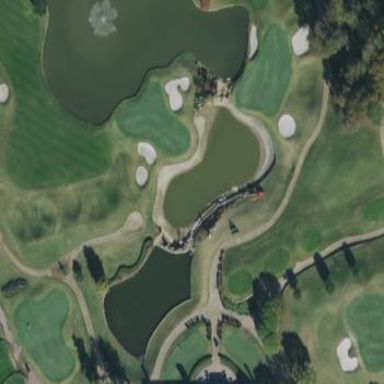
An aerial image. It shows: Water hazard on golf course. The hazard is natural water feature.